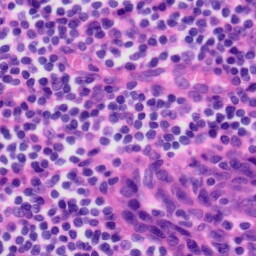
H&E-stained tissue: Tonsil